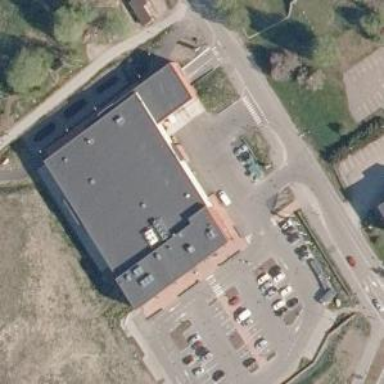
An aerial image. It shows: Supermarket.